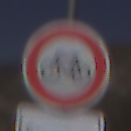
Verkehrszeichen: VerbotRadverkehr
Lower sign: ZeitangabenMitBeschraenkungAufWochentage8
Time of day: Midday
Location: Outdoor (Nature)
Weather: Clear
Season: NotSpecified
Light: Natural